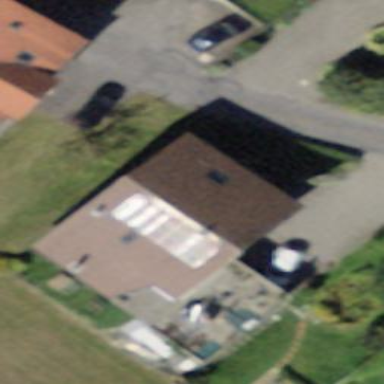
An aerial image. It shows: Residential building.